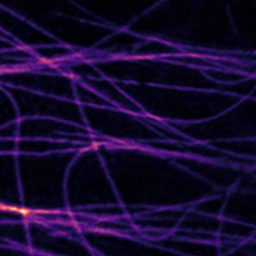
Label: Super-resolution Microtubules image